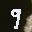
Label: 9